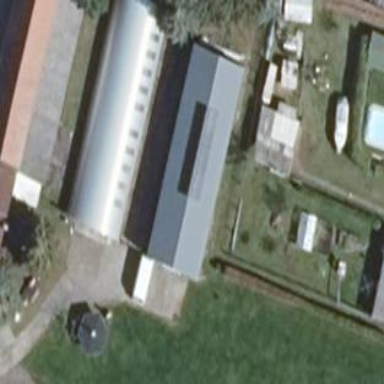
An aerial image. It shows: Gabled building with the roof oriented along its structure.